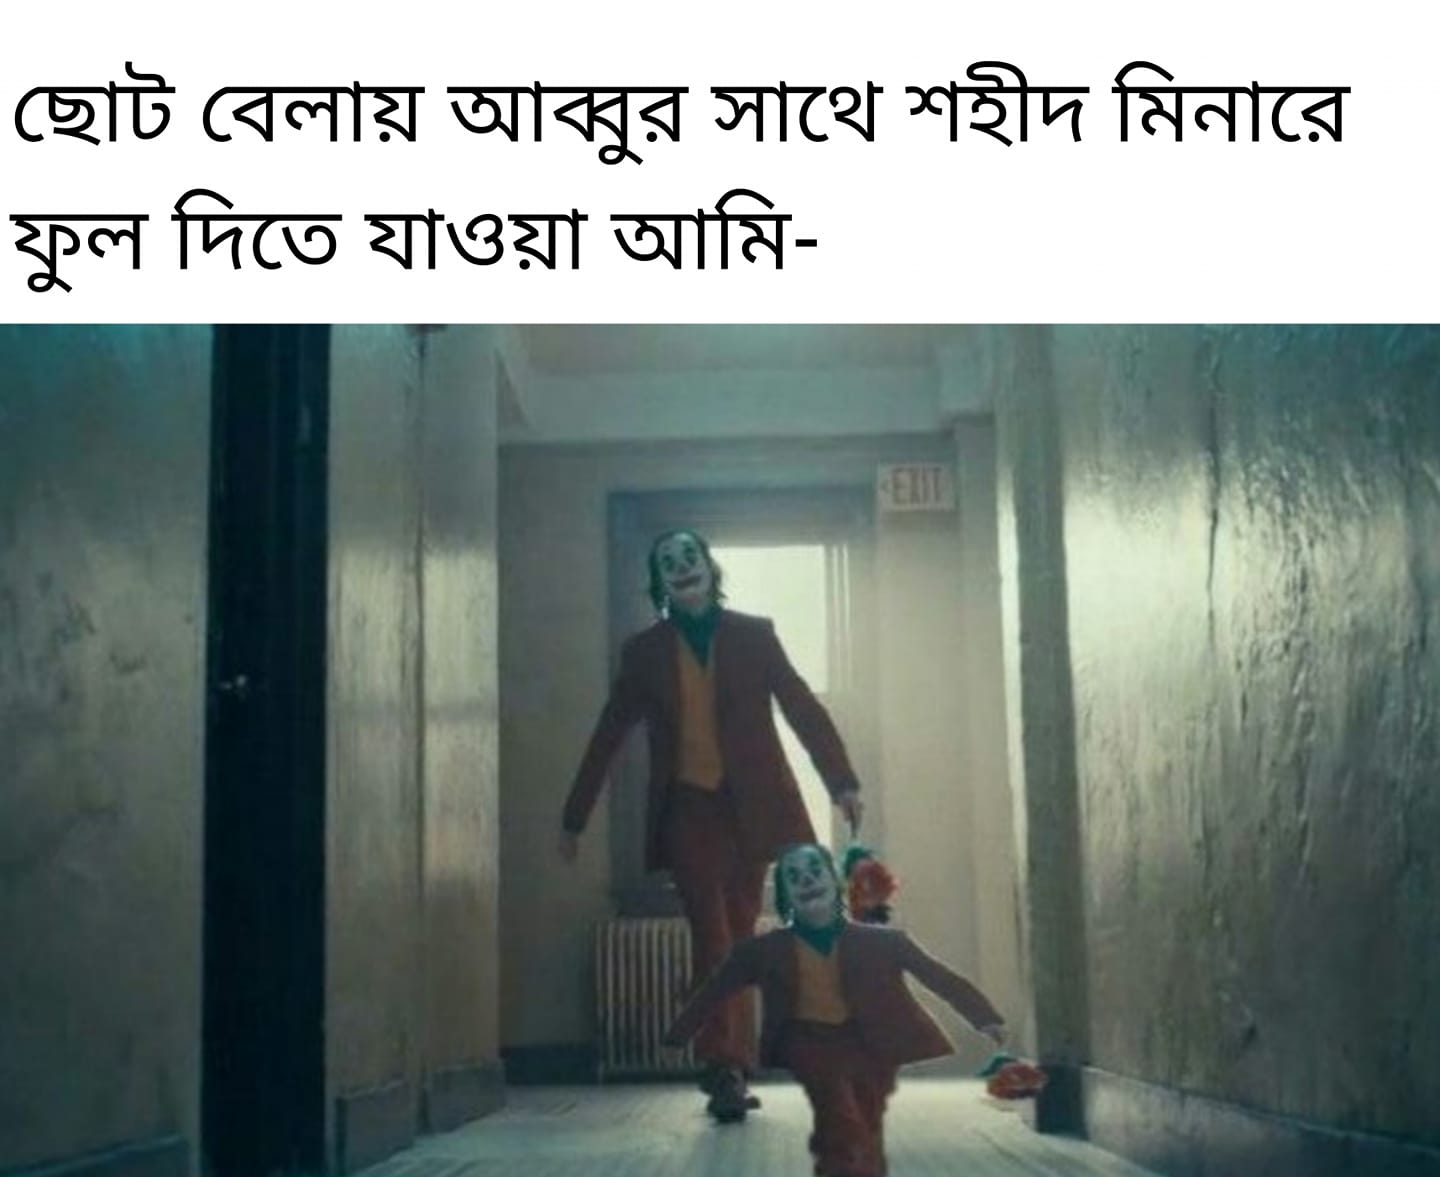
Caption: ছোট বেলায়  আব্বুর সাথে শহীদ মিনারে ফুল দিতে যাওয়া আমি -
Label: non-hate